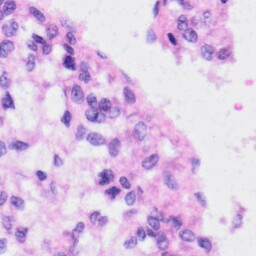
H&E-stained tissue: Liver